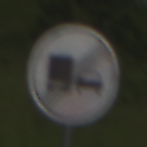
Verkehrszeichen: EndeUeberholverbotKraftfahrzeuge
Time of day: Midday
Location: Outdoor (RoadRail)
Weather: PartlyCloudy
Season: NotSpecified
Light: Natural